Question: I have implemented from the JQuery SerialScroll Example and Im having some minor problems:
Here is the Fiddle which functions normal: <URL>
When I run this from my page in the browser Im having some issues.
From the SerialScrollTabs Class:
'''
<div class="SerialScrollTabs">
<ul class="navigations">
<li><a href="#" id="btnOptions" tabindex="1" class="blue">Options </a></li>
<li><a href="#" id="btnAvatar" tabindex="2" class="blue">Avatar </a></li>
<li><a href="#" id="btnAbout" tabindex="3" class="blue">Tourism </a></li>
<li><a href="#" id="btnSpecials" tabindex="4" class="blue">Specialties </a></li>
</ul>
</div>
'''
There are mysterious Bullet Points appearing in the Buttons. Where are they coming from?

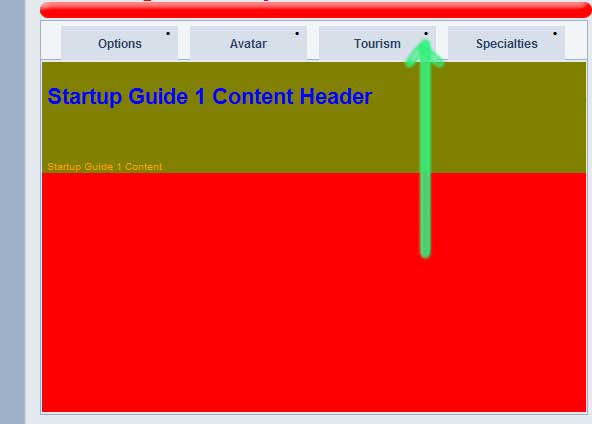
Answer: You need to make sure that navigations has a list-style-type of none in your CSS:
'''
#navigations{list-style-type:none}
'''